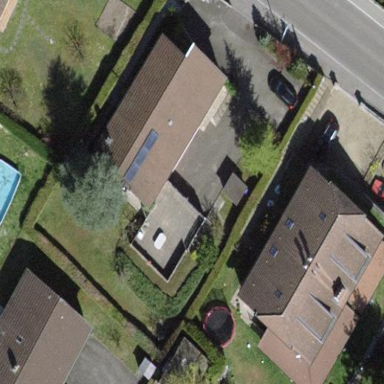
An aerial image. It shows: Semi-detached house.